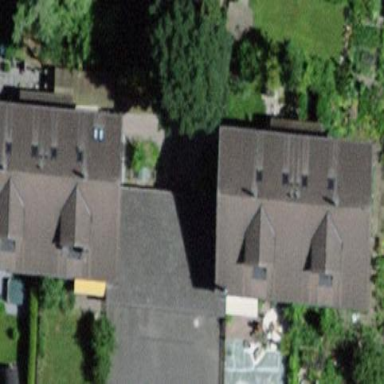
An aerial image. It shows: View of roof of building.